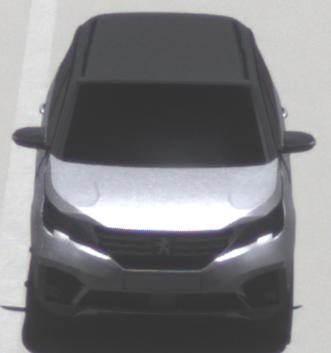
Make: Peugeot
Model: 5008 1.2 PureTech 130 Active
Detailed model: 5008 (II) (03/17 - 09/20)
Model produced from: 2017/03
Model produced until: 2018/07
Doors: 5
Color: white
Road condition: dry road
Daytime: midday
Contrast: high contrast